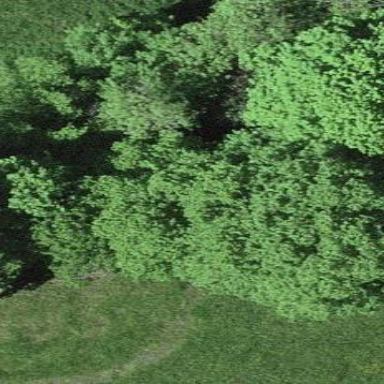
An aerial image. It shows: Forest area.